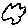
Label: cloud